Aerial crown-view tile of a tropical tree (Barro Colorado Island, Panama), acquired 20250317:
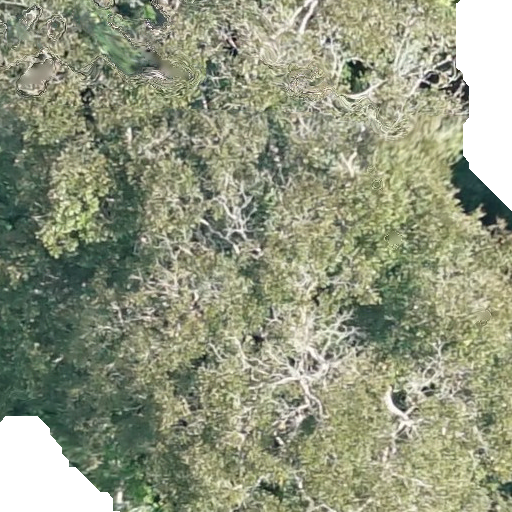
Species: Dipteryx oleifera
GBIF accepted scientific name: Dipteryx oleifera
Crown area: 594.109 m²